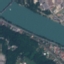
Label: River